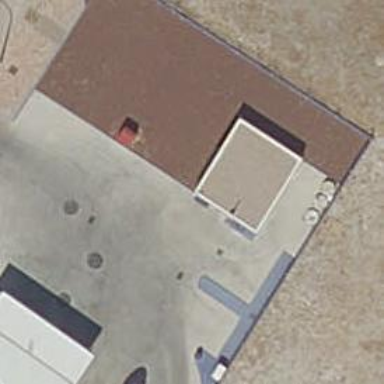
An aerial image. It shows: Surveillance system is in place.